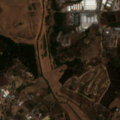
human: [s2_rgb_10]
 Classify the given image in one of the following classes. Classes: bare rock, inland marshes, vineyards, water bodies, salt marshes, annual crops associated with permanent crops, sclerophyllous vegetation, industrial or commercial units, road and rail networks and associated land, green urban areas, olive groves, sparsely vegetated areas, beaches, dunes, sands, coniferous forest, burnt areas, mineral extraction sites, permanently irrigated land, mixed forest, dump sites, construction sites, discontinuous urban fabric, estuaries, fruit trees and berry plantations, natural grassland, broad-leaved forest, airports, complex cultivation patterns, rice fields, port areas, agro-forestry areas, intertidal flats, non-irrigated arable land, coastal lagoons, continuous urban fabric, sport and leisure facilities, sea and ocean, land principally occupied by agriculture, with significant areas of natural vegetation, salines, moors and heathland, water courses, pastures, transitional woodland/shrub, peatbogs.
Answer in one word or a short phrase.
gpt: discontinuous urban fabric, industrial or commercial units, complex cultivation patterns, land principally occupied by agriculture, with significant areas of natural vegetation